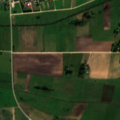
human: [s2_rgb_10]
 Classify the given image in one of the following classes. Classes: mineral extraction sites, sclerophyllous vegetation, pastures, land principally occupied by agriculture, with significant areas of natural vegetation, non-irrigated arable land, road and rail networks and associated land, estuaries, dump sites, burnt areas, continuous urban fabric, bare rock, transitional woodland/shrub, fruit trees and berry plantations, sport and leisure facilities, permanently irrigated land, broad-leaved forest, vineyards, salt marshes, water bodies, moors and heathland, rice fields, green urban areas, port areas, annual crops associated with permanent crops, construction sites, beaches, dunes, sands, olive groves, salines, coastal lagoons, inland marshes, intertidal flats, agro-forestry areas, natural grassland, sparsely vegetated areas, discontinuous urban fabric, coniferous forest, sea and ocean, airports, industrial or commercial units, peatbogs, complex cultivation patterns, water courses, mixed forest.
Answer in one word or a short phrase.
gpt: discontinuous urban fabric, non-irrigated arable land, pastures, complex cultivation patterns